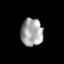
Tissue: prostate
Cell type: T cells
Senescence score: 0.3169
Nuclear area (px): 596
Mean DAPI intensity: 163.574